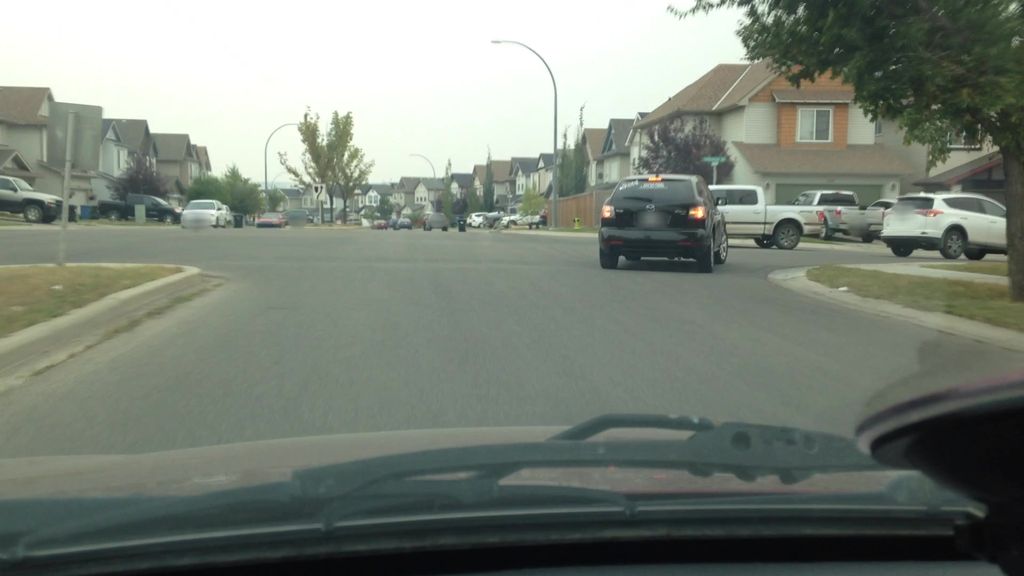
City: calgary